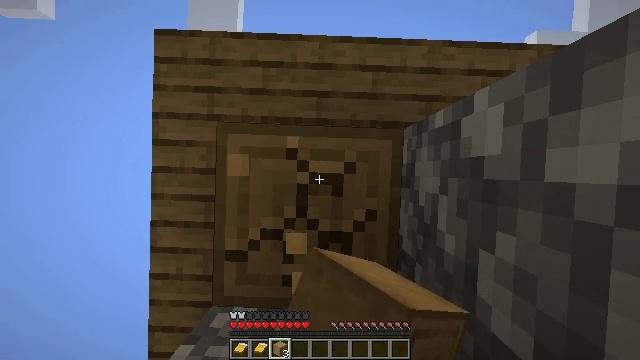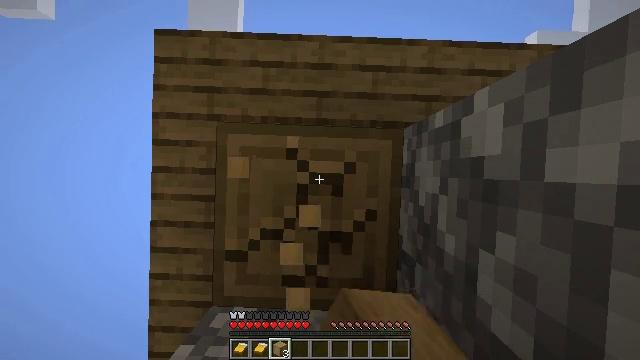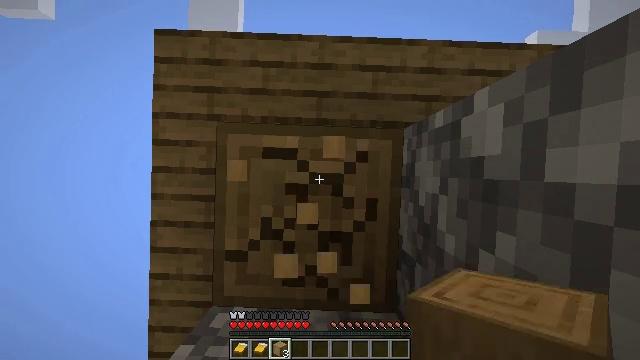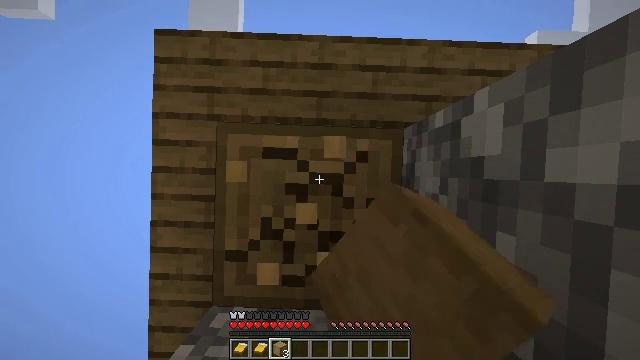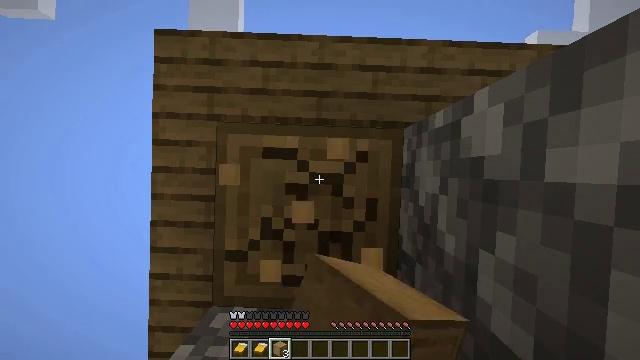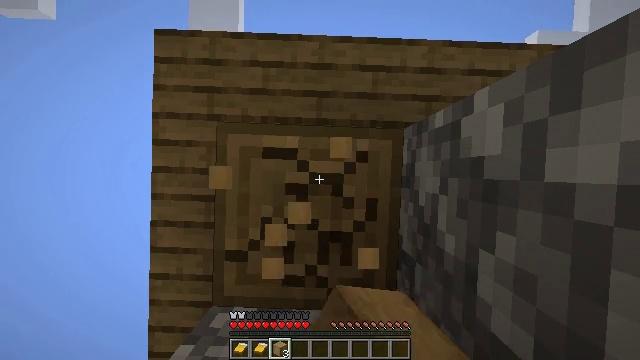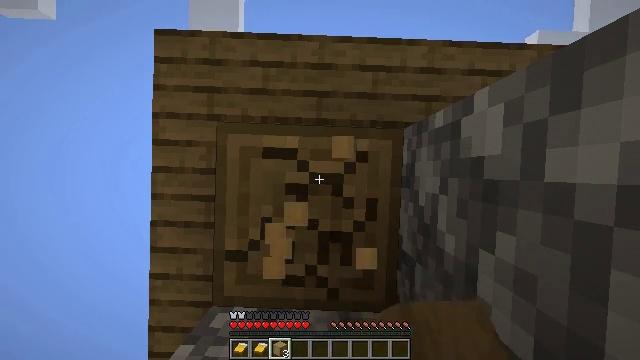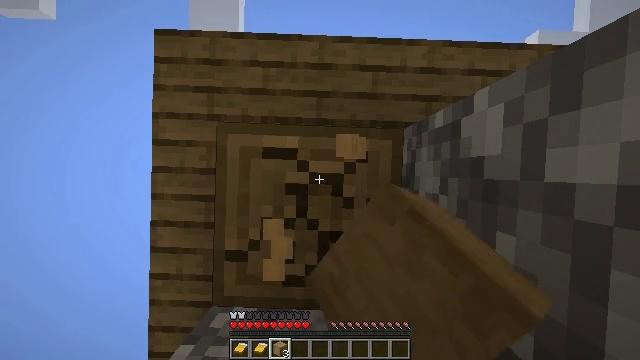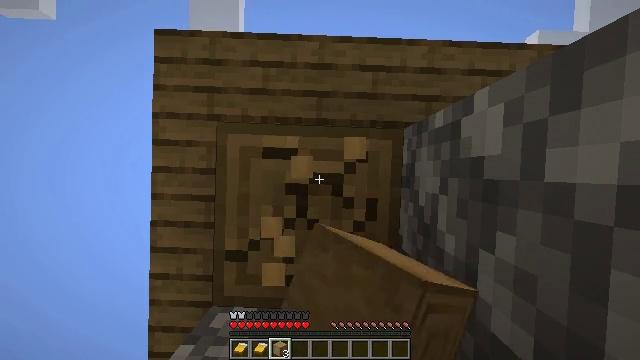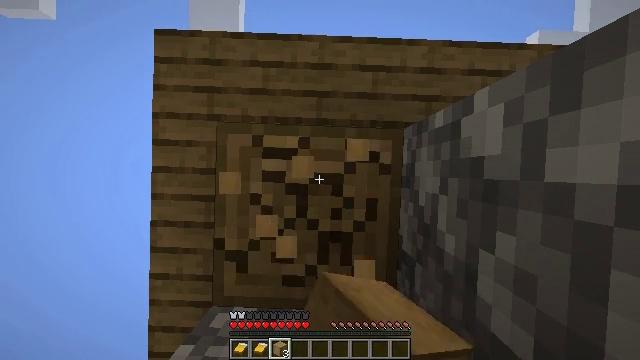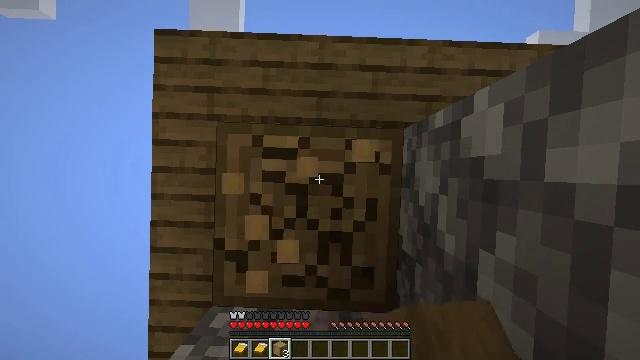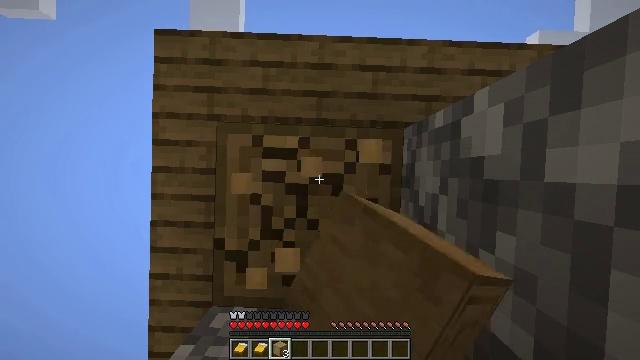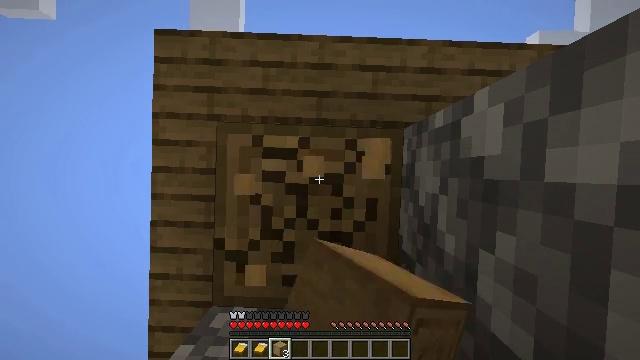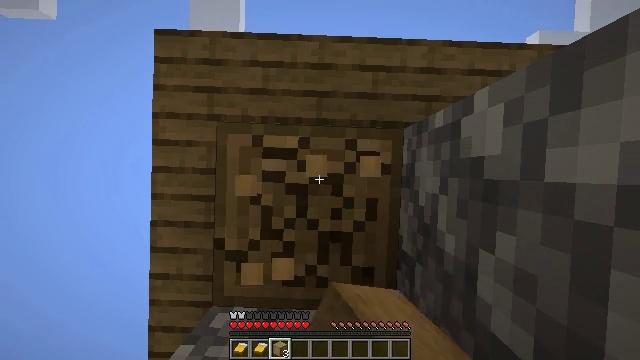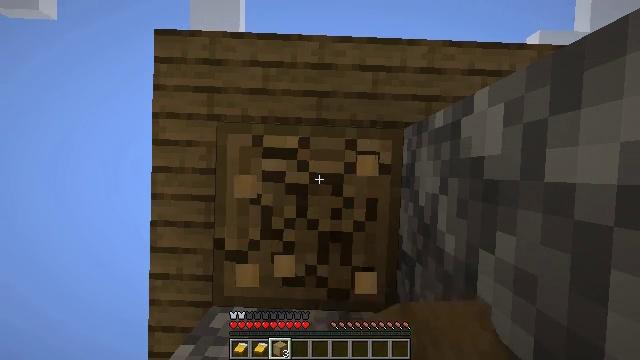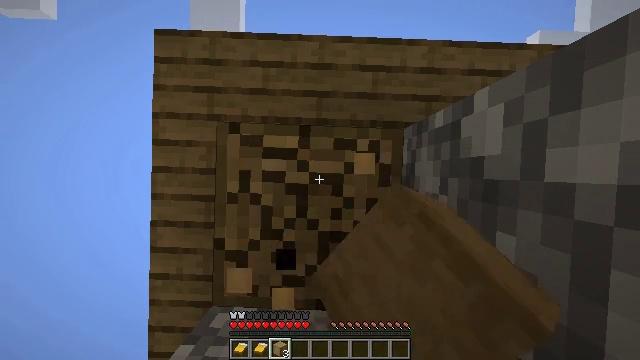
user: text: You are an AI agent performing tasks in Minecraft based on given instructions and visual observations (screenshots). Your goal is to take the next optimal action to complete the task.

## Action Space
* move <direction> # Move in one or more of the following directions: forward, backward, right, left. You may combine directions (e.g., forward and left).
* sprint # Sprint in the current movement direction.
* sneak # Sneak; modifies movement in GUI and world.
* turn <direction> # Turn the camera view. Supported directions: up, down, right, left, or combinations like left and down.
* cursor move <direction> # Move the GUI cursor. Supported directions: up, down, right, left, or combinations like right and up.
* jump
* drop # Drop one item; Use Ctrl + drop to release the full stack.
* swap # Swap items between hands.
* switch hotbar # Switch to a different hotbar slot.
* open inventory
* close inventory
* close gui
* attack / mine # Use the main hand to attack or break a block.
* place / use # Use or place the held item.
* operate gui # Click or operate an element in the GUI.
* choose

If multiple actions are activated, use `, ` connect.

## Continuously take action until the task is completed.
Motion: motion action
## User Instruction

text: Attack the stripped oak log to collect it.
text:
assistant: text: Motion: attack / mine
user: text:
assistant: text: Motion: attack / mine
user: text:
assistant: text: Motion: attack / mine
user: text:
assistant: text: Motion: attack / mine
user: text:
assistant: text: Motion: attack / mine
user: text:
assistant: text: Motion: attack / mine
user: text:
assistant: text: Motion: attack / mine
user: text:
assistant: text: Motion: attack / mine
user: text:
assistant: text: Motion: attack / mine
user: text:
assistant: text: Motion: attack / mine
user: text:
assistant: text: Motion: attack / mine
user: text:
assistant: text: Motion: attack / mine
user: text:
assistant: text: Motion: attack / mine
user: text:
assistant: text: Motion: attack / mine
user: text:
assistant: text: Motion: attack / mine
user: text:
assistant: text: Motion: attack / mine
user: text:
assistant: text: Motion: attack / mine
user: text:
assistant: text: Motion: attack / mine
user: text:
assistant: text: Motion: attack / mine
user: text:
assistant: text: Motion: attack / mine
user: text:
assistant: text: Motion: attack / mine
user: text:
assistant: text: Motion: attack / mine
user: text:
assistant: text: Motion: attack / mine
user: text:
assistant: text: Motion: attack / mine
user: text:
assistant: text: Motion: attack / mine
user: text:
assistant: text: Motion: attack / mine